Question: I'm trying to upgrade from Bootstrap2 to Bootstrap3. Everything works so far, except the Glyphicons: a square is displayed instead of the icon:
I'm using Symfony2. This is how I call Bootstrap CSS:
'''
<link rel="stylesheet" href="{{ asset('css/bootstrap.css') }}" type="text/css" />
'''
This is how I call the glyphicons:
'''
<span class="glyphicon glyphicon-search"></span>
'''
My file structure is as follows:
- - - - -
It seems that this is a common problem (see <URL>, but none of the solution found there solved my problem.
I downloaded the files from bootstrap website, not from the customizer.
Moreover, I made a test with the following file structure (in a complete different folder but with the same Bootstrap files), found on one of those topics:
- - - - - -
Index.html beeing:
'''
<!DOCTYPE html>
<html>
<head>
<meta chaset="utf-8">
<title>Test icons</title>
<link rel="stylesheet" type="text/css" href="css/bootstrap.css">
</head>
<body>
<button type="button" class="btn btn-default btn-lg">
<span class="glyphicon glyphicon-star"></span> Star
</button>
</body>
</html>
'''
And this test works perfectly, so the glyphicons files are not corrupted.
The charset of my real site is UTF-8 as well.
I checked the bootstrap.css file and the glyphicons reference seems OK:
'''
@font-face {
font-family: 'Glyphicons Halflings';
src: url('../fonts/glyphicons-halflings-regular.eot');
src: url('../fonts/glyphicons-halflings-regular.eot?#iefix') format('embedded-opentype'),
url('../fonts/glyphicons-halflings-regular.woff') format('woff'),
url('../fonts/glyphicons-halflings-regular.ttf') format('truetype'),
url('../fonts/glyphicons-halflings-regular.svg#glyphicons-halflingsregular') format('svg');
}
.glyphicon {
position: relative;
top: 1px;
display: inline-block;
font-family: 'Glyphicons Halflings';
-webkit-font-smoothing: antialiased;
font-style: normal;
font-weight: normal;
line-height: 1;
-moz-osx-font-smoothing: grayscale;
}
'''
So I guess the way I call the CSS "modifies" its path which is consequently different from the glyphicons path, which is the icons are not found.
How should I call the CSS or modify the src: url('????????/glyphicons-halflings-regular.eot'); to have the proper link?
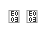
Answer: Check what you have exluded /fonts path in 'security.yml'
'''
security:
firewalls:
assets:
pattern: ^/(_(profiler|wdt)|css|images|js|fonts)/
security: false
'''
What happens if you directly access font()? Also check firebug or chrome inspector for errors in network tab.